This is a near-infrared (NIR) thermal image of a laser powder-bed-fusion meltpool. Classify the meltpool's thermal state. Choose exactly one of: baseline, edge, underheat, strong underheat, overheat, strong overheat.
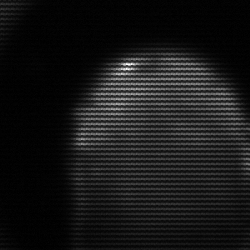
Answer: edge